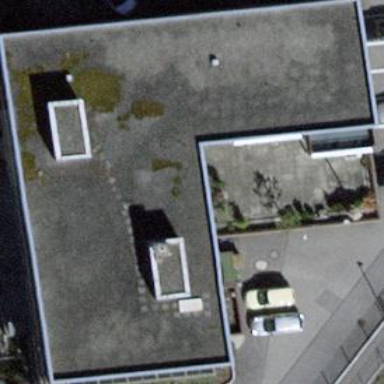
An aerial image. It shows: Office building.